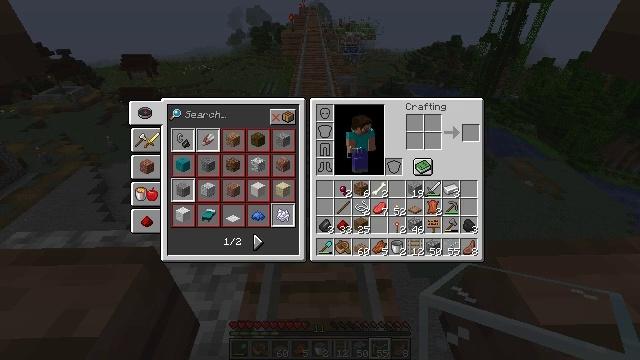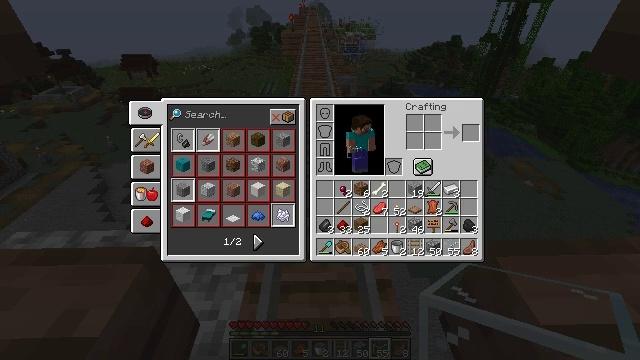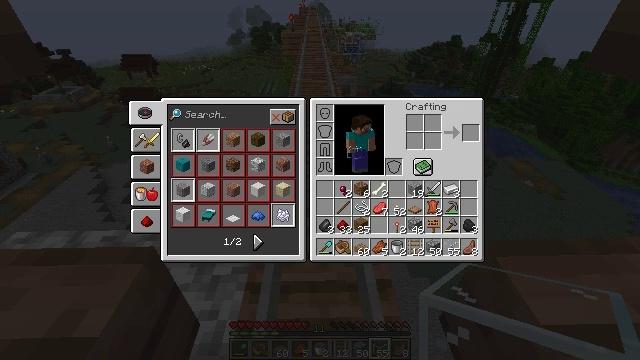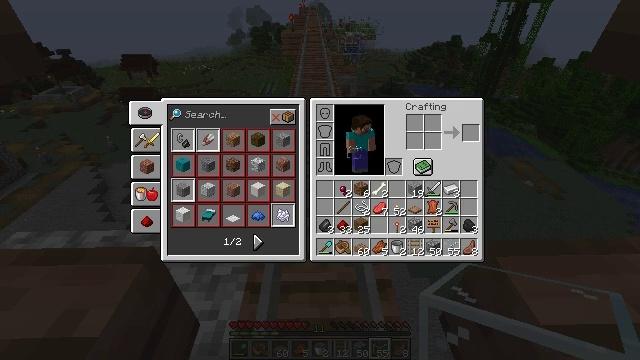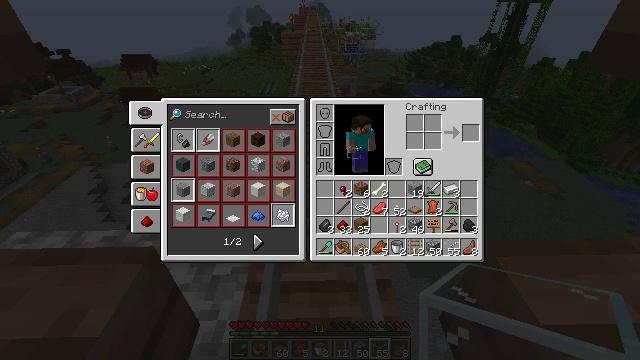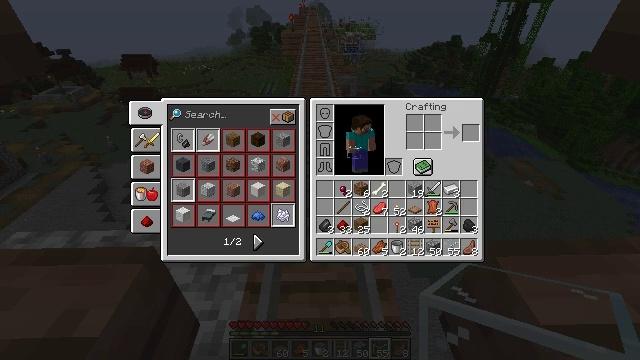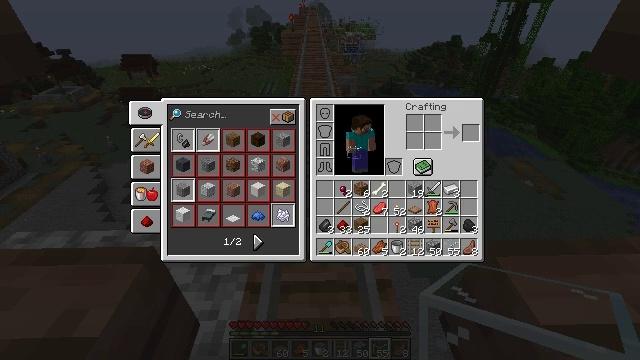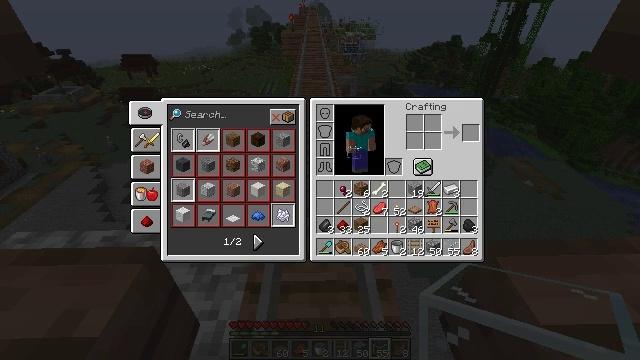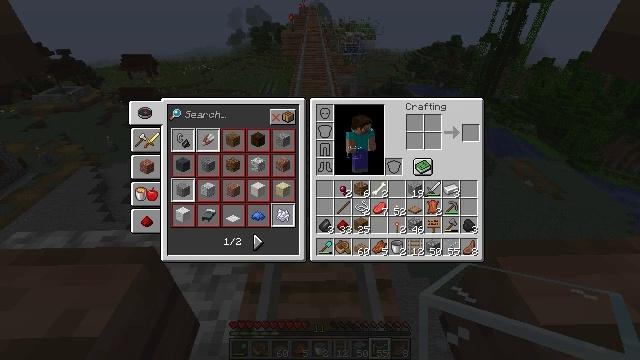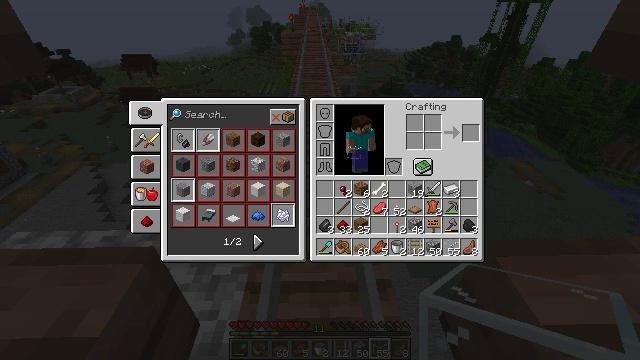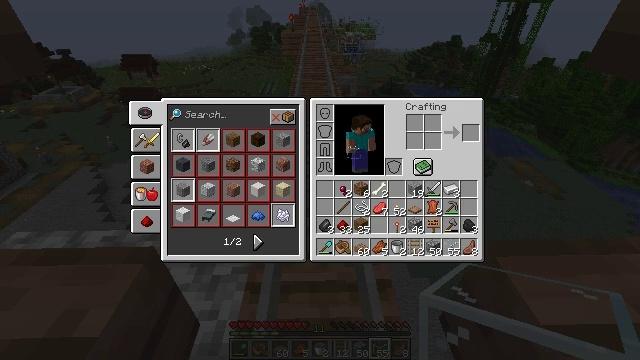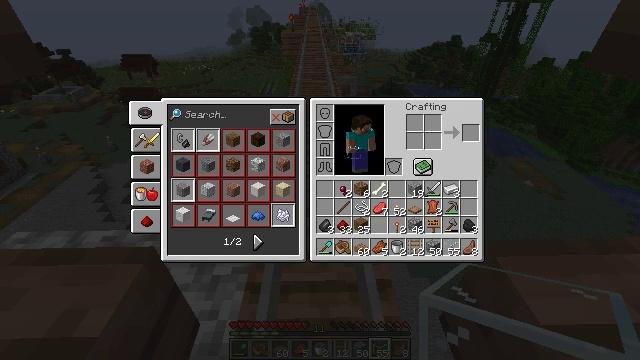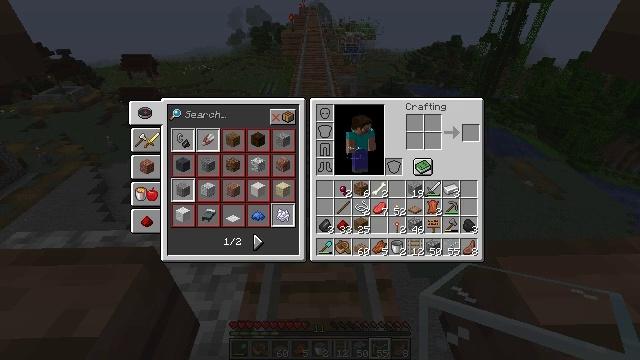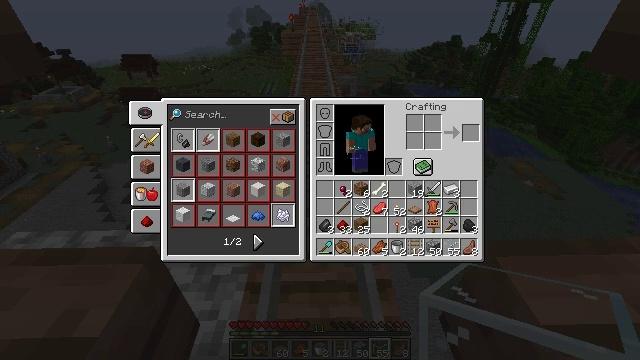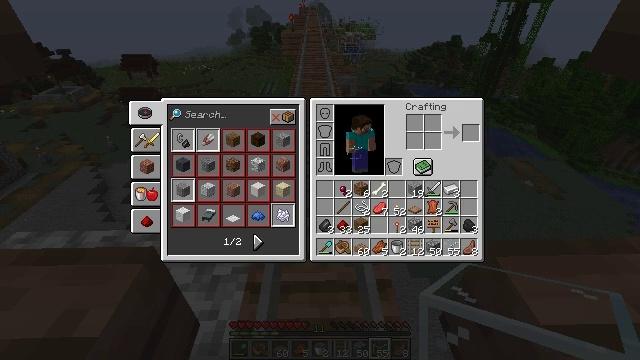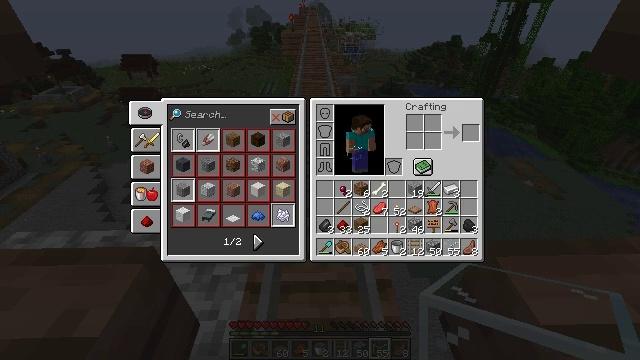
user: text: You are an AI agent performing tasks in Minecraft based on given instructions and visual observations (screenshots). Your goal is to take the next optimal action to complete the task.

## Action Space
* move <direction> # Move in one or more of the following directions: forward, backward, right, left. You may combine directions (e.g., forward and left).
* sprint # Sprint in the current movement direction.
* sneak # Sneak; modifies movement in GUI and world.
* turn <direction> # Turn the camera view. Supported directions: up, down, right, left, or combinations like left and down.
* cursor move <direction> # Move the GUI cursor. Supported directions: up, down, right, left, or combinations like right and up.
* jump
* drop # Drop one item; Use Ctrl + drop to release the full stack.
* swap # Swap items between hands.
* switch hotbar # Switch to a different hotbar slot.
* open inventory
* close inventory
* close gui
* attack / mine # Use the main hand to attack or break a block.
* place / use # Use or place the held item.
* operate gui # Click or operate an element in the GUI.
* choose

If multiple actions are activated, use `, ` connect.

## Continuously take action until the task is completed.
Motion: motion action
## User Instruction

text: Mine the glass to clear the view.
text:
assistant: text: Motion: no_op
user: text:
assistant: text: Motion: no_op
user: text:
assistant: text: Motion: no_op
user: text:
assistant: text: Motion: no_op
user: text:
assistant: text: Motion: no_op
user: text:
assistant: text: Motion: no_op
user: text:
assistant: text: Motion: no_op
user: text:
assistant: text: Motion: no_op
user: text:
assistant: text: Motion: no_op
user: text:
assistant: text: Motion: no_op
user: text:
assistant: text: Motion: no_op
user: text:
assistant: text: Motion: no_op
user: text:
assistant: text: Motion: no_op
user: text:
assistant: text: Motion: no_op
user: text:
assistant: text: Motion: no_op
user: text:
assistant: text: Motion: no_op
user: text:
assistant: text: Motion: no_op
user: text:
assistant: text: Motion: no_op
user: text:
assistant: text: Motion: no_op
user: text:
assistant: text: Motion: no_op
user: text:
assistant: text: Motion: no_op
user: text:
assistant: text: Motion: no_op
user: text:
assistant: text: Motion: no_op
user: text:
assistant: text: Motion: no_op
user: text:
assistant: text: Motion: no_op
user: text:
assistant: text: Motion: no_op
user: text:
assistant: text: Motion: no_op
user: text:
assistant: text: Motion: no_op
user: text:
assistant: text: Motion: no_op
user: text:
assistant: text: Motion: no_op